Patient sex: M
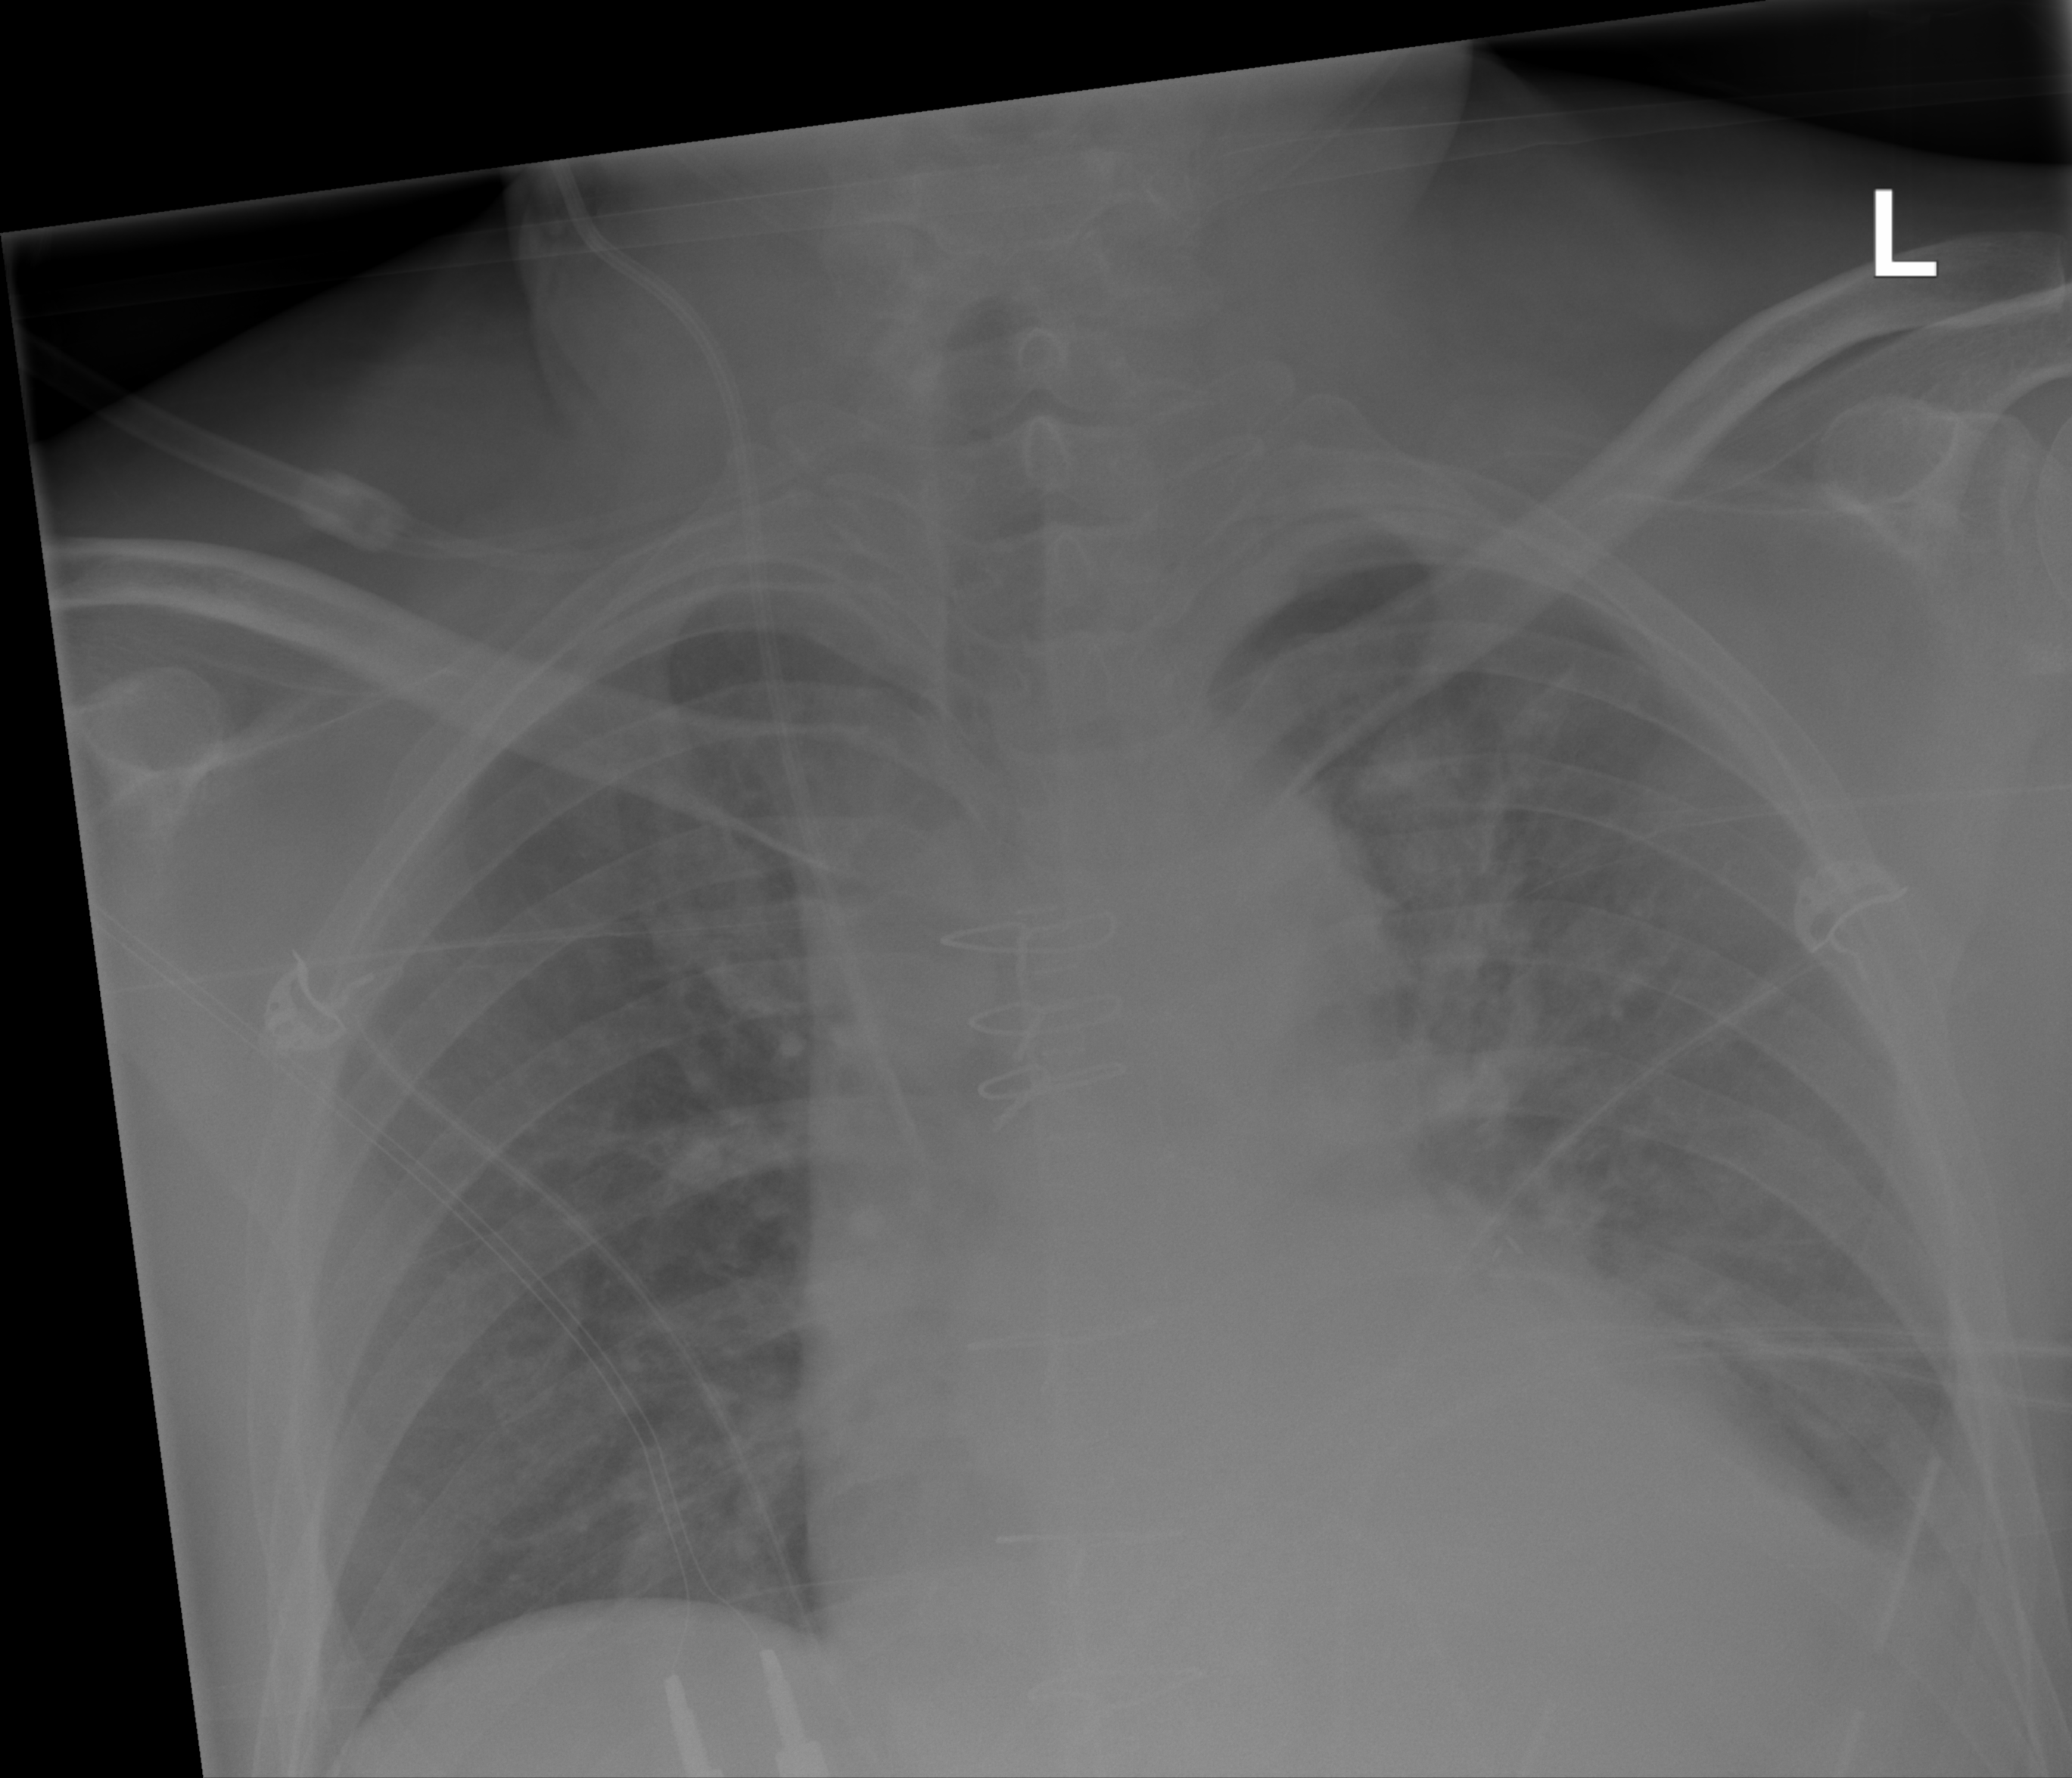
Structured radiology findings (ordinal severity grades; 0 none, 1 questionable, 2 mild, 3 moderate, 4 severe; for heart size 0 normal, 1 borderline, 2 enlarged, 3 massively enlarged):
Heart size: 2
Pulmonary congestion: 2
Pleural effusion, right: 0
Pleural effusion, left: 2
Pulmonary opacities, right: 0
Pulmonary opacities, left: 0
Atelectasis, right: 0
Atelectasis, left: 2